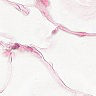
Metastatic tissue present: no